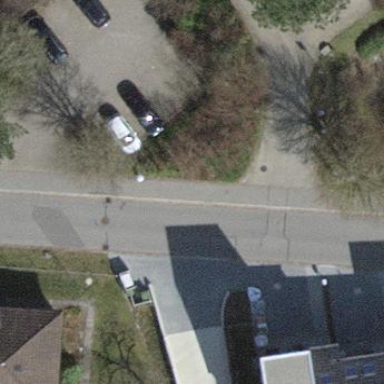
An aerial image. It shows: Parking area with surface.